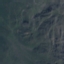
Land use / land cover class: HerbaceousVegetation